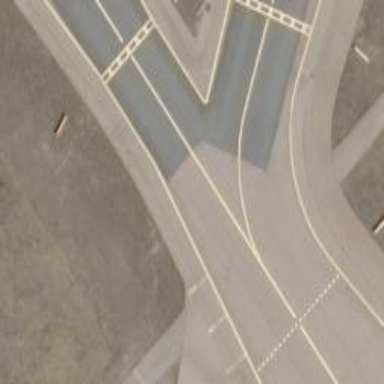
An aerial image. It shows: View of taxiway at the airport.